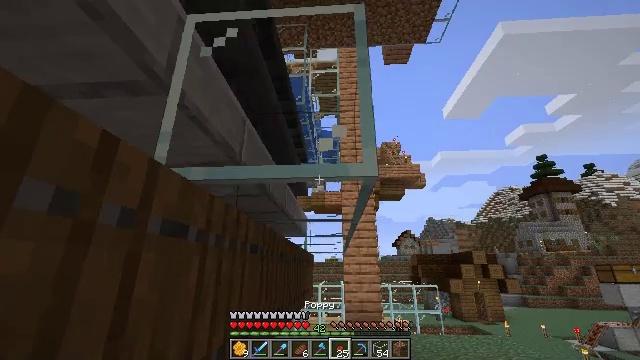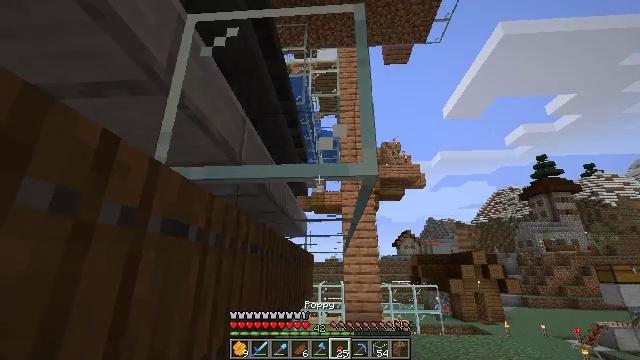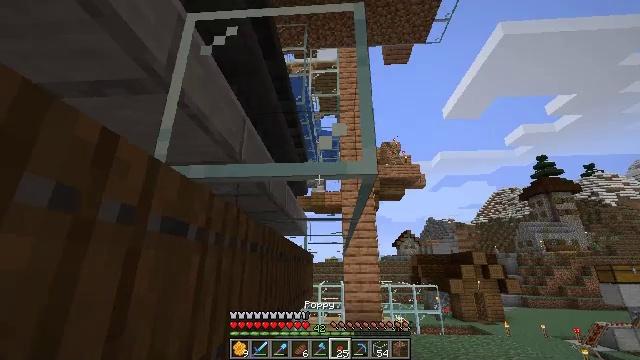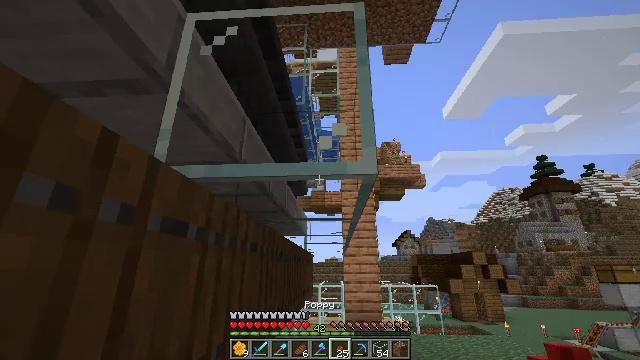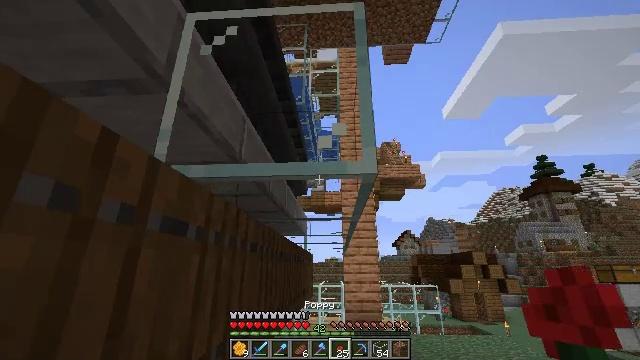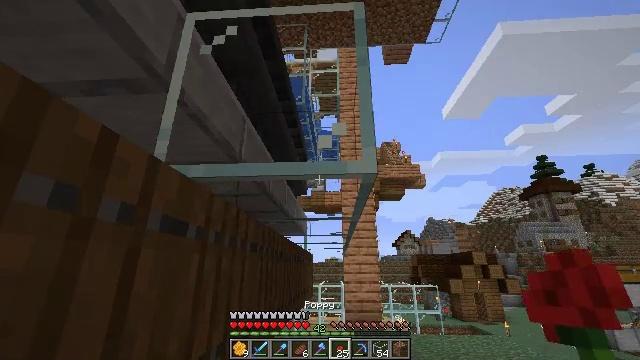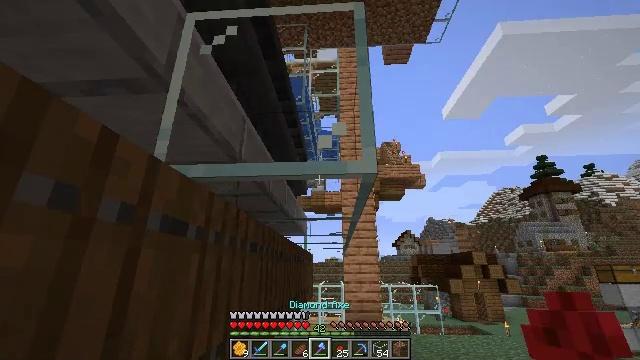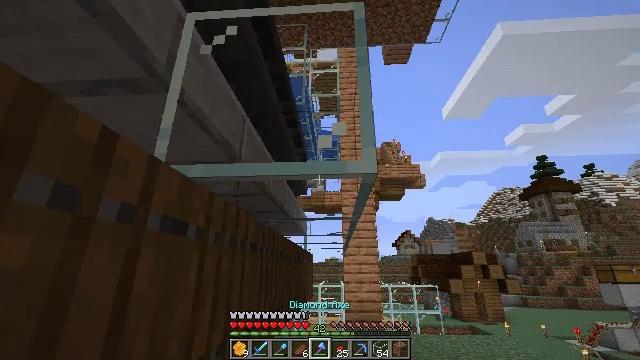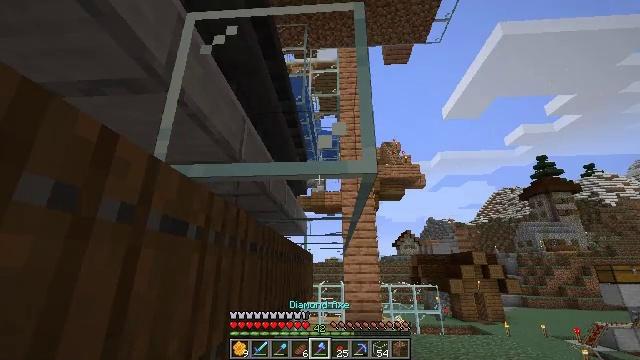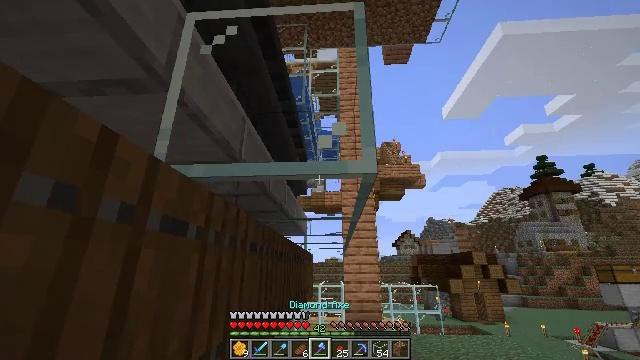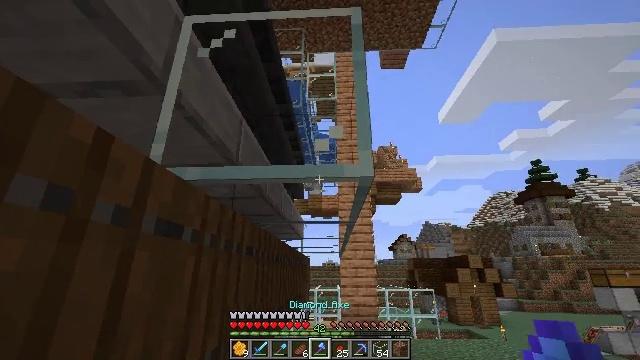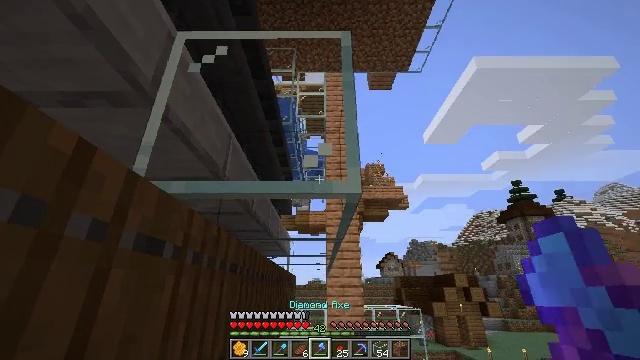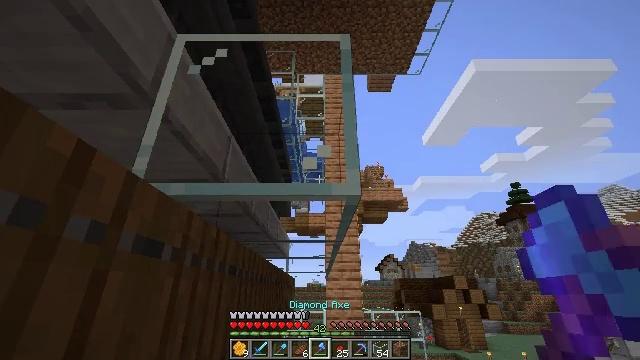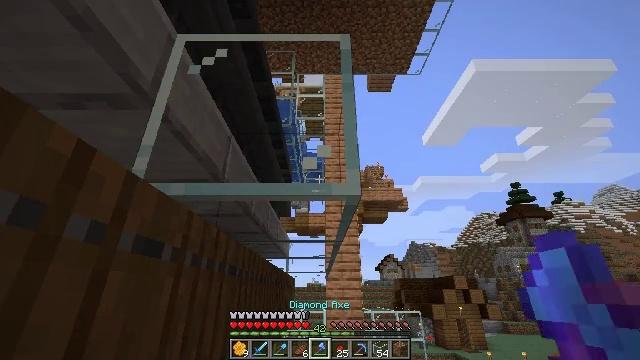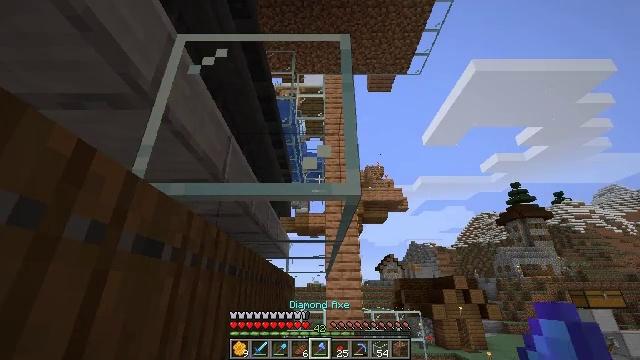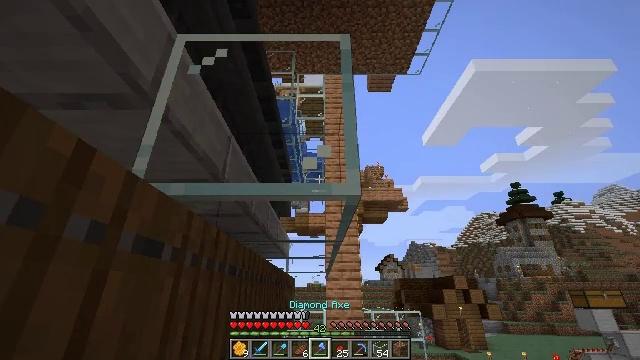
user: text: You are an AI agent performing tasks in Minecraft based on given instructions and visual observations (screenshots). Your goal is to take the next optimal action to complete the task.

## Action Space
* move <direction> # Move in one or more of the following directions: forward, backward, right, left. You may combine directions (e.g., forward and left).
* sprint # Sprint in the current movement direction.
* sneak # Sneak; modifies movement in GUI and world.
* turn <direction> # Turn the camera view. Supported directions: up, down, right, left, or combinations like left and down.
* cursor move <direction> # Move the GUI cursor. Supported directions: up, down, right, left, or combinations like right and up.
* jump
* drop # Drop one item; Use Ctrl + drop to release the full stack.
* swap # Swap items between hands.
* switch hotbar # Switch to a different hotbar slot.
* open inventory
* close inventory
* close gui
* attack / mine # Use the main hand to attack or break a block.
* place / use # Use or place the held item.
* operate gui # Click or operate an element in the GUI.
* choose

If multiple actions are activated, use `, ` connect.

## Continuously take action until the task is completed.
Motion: motion action
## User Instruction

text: Mine the glass to clear the view.
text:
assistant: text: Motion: no_op
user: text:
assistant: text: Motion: no_op
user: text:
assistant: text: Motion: no_op
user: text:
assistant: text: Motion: no_op
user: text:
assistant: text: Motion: no_op
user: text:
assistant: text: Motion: no_op
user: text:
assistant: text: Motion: no_op
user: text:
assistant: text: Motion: no_op
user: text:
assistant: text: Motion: no_op
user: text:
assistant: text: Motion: no_op
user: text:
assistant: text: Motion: turn right and up
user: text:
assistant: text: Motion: no_op
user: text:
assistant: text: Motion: no_op
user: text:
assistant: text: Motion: no_op
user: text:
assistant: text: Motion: no_op
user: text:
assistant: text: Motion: no_op
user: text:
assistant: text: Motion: no_op
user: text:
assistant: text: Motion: no_op
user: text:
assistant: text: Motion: no_op
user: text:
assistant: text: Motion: no_op
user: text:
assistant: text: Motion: attack / mine
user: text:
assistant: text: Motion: attack / mine
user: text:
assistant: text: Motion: attack / mine
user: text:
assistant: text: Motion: attack / mine
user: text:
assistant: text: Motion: attack / mine
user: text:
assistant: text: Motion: attack / mine
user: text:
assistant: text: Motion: attack / mine
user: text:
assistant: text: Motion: attack / mine
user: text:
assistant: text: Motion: attack / mine
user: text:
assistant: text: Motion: attack / mine